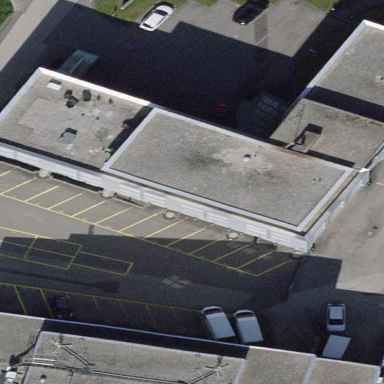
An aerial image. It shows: Office building with flat roof.